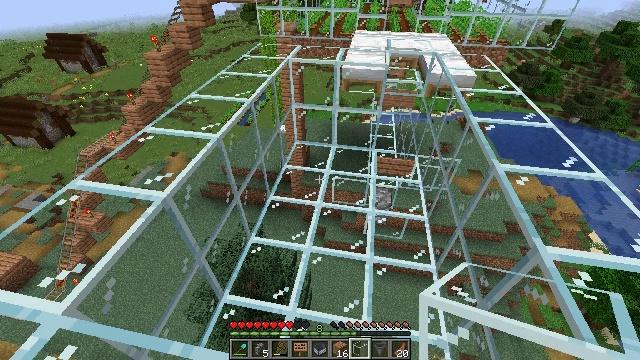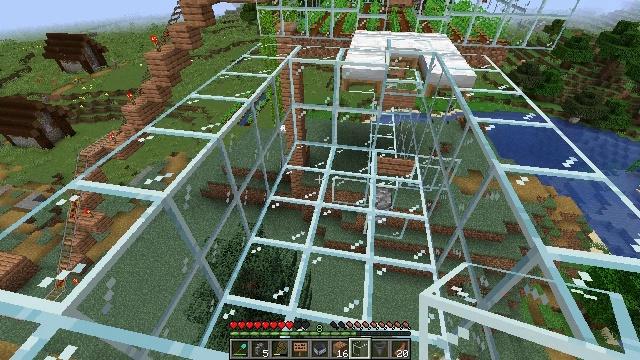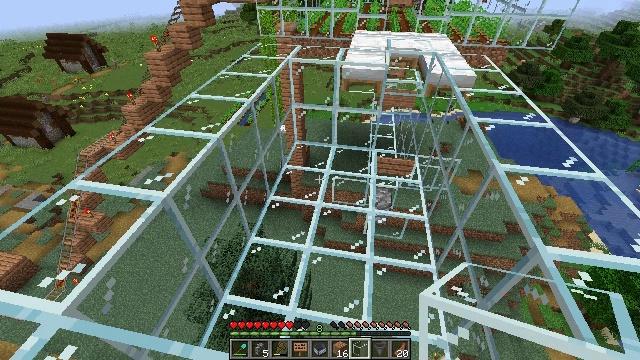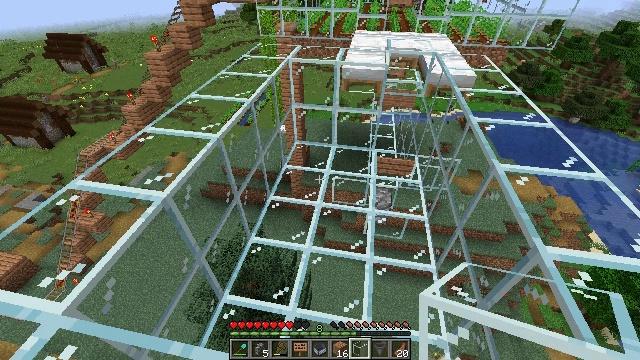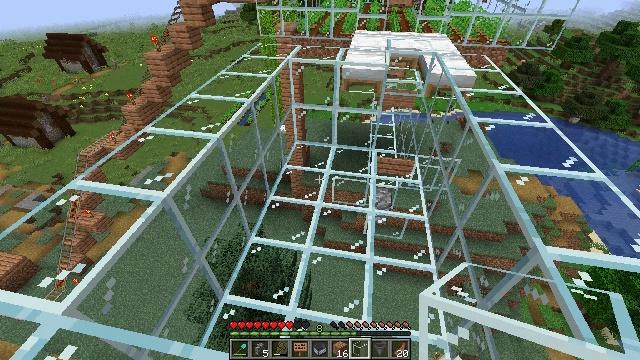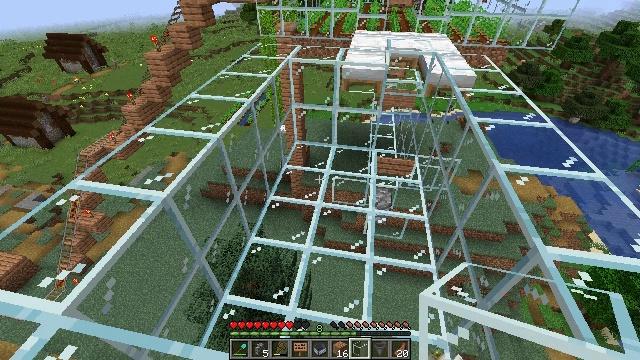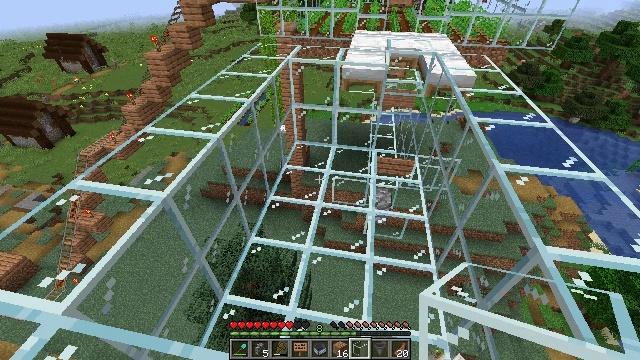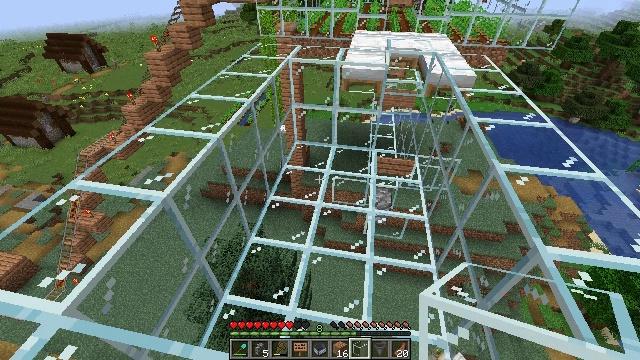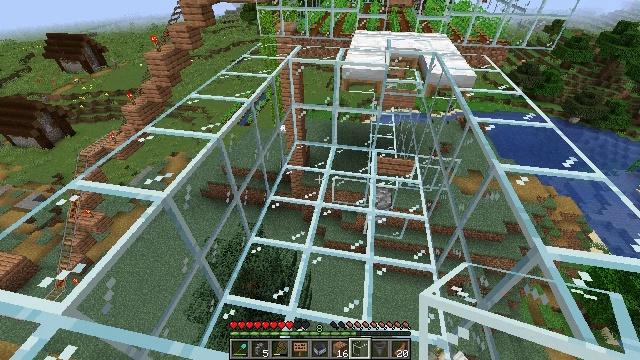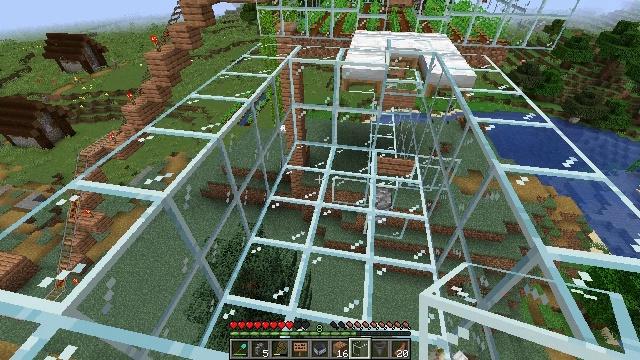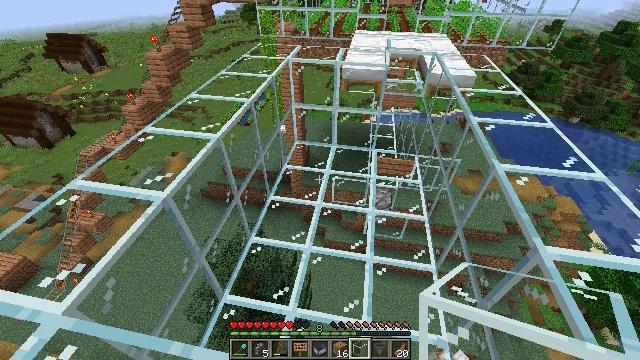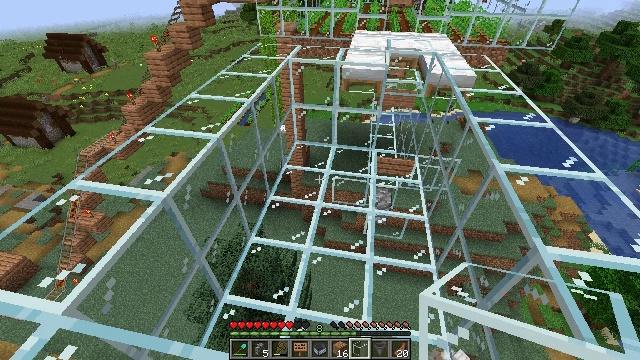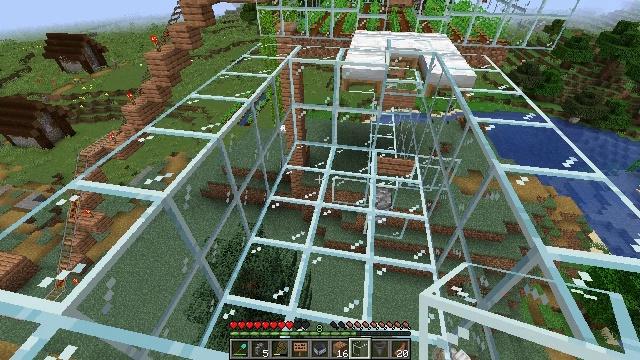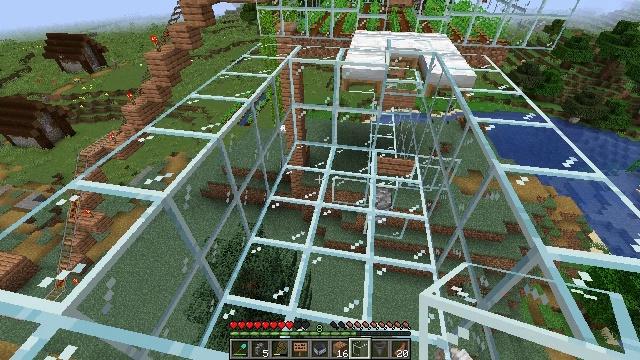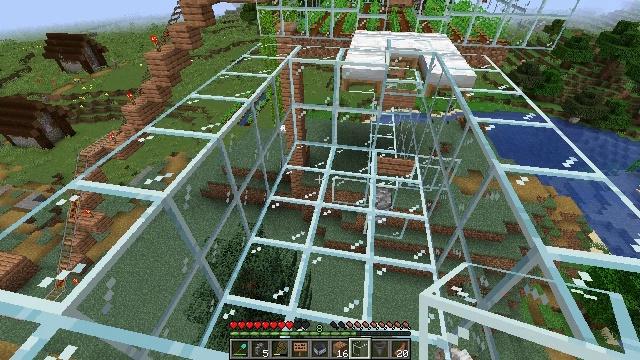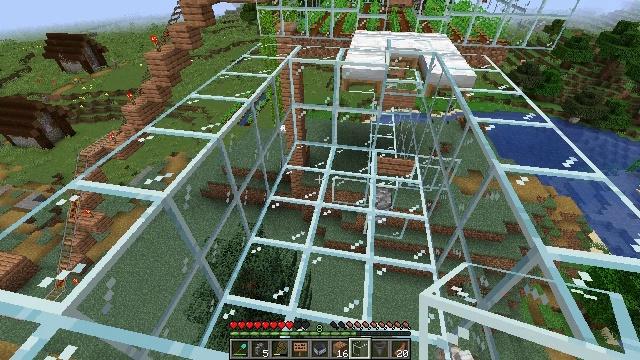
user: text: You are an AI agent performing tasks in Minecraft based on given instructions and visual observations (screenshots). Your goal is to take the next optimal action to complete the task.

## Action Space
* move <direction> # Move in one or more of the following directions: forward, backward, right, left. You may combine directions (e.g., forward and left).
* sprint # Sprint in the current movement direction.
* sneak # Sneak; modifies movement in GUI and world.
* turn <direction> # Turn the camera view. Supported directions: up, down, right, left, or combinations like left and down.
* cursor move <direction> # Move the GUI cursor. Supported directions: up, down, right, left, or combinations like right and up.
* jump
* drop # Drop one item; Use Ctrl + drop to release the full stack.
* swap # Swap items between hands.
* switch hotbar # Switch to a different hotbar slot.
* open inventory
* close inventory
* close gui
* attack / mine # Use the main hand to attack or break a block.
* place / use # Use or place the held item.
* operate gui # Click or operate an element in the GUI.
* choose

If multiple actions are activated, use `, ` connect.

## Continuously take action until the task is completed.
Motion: motion action
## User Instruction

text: Gather jungle planks for building.
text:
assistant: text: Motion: no_op
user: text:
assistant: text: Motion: no_op
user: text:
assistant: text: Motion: no_op
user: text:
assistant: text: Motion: no_op
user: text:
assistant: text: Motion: no_op
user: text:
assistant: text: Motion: no_op
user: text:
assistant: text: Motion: no_op
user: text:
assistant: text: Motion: no_op
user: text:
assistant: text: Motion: no_op
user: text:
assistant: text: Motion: no_op
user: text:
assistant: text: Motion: no_op
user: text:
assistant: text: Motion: no_op
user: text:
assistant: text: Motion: no_op
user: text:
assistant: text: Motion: no_op
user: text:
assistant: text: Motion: no_op
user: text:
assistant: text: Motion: no_op
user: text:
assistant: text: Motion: no_op
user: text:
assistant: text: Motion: no_op
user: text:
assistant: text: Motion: no_op
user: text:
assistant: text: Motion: no_op
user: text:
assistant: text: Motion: no_op
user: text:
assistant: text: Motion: no_op
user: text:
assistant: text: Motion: no_op
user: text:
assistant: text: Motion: no_op
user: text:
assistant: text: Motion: no_op
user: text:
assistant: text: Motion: no_op
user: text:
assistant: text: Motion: no_op
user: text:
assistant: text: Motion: no_op
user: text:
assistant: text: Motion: no_op
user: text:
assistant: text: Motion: no_op